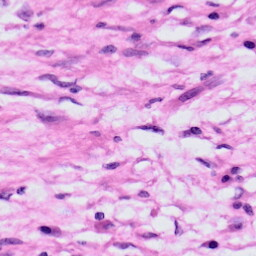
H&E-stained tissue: Skin